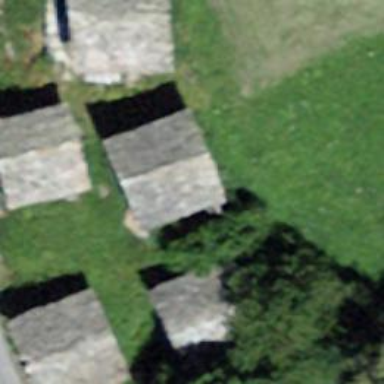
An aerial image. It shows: Rural barn.